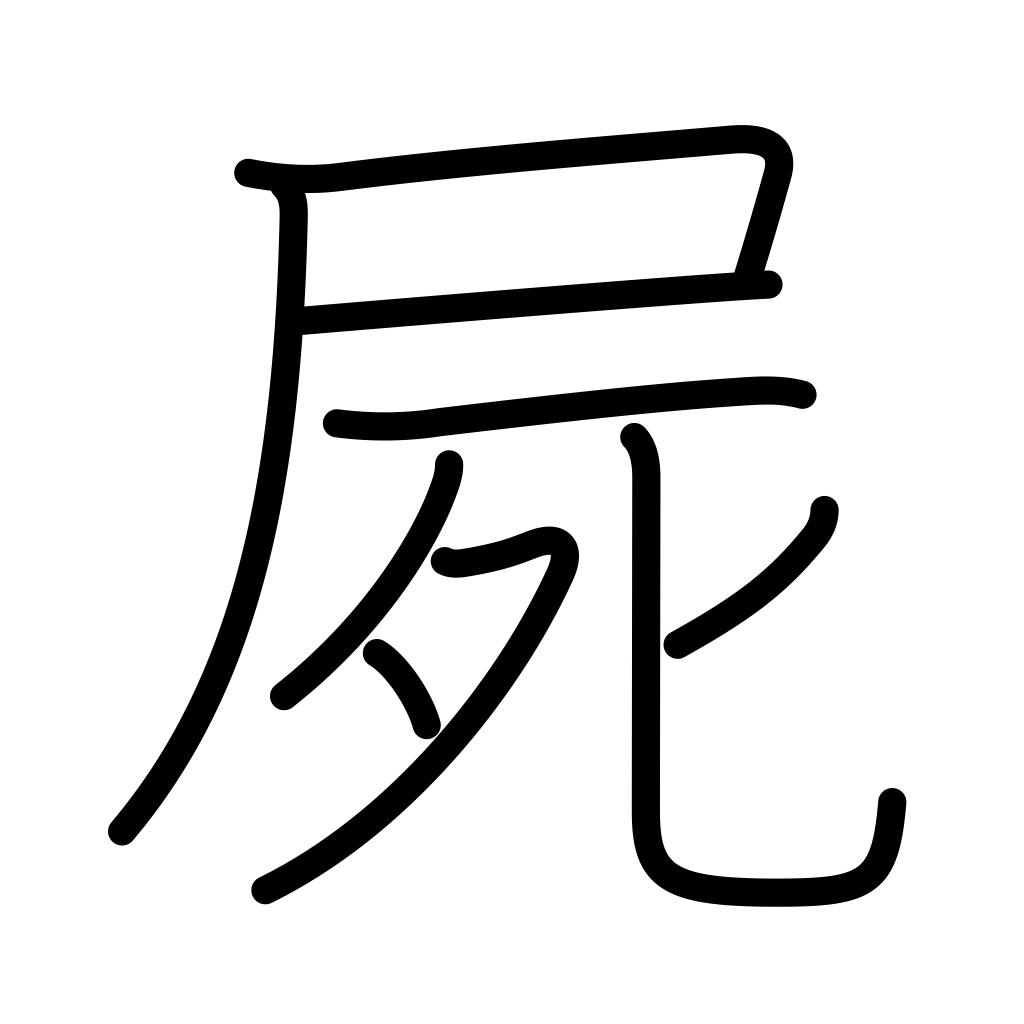
Meaning: corpse